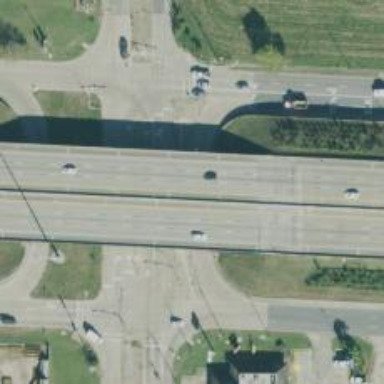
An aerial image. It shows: Secondary link road.